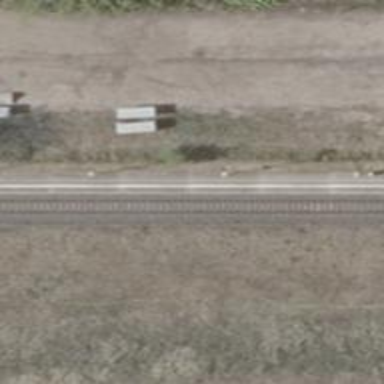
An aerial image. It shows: Stop position for public transport at railway stop.